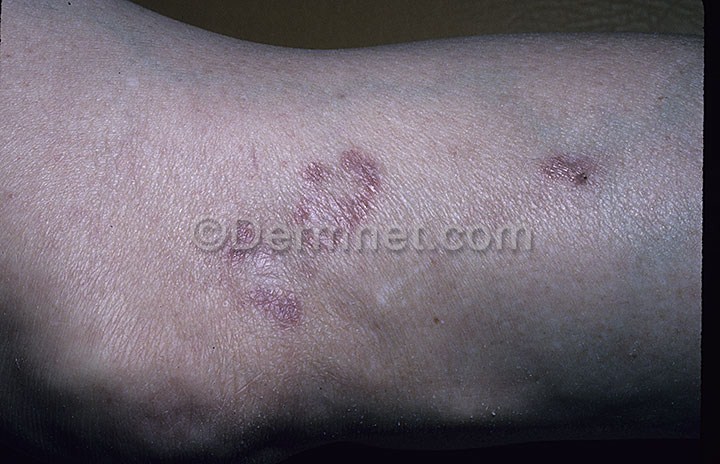
Disease: Systemic Disease